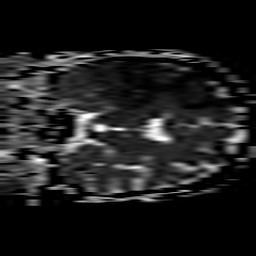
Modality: ADC
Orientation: coronal
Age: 73
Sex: male
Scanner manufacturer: philips
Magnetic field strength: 3 T
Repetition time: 3.467 s
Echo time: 0.076 s